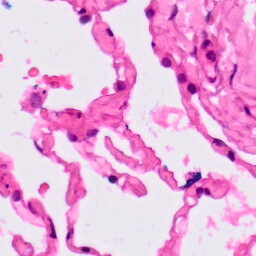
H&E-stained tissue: Lung